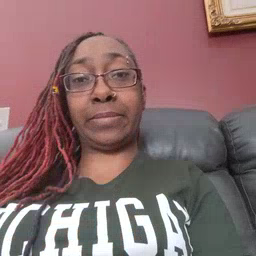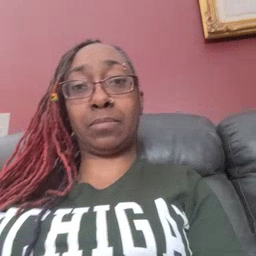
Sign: carrot